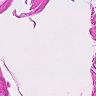
Metastatic tissue present: no